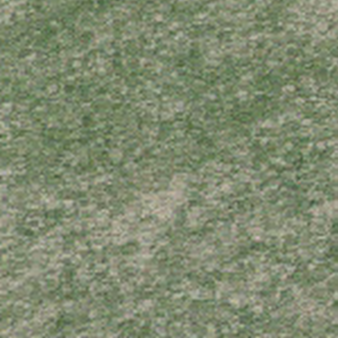
Label: other